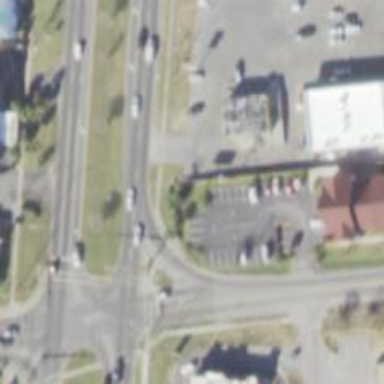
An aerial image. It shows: Crossing road.